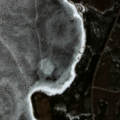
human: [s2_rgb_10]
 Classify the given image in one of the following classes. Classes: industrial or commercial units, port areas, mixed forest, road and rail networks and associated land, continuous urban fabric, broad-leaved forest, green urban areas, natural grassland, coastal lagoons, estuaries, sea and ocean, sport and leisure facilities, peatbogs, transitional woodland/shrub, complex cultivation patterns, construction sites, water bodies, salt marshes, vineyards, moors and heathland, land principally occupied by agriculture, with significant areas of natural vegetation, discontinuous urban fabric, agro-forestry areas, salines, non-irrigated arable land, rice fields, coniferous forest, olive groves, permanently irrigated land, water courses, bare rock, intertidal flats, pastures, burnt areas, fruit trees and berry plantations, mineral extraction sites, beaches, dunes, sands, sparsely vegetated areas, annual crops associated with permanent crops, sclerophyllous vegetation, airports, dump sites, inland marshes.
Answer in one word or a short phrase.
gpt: coniferous forest, mixed forest, transitional woodland/shrub, water bodies